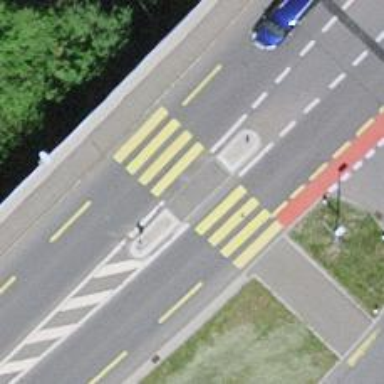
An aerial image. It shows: Primary highway bridge with asphalt surface. It includes cycle lane on both sides.